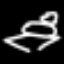
Label: frog